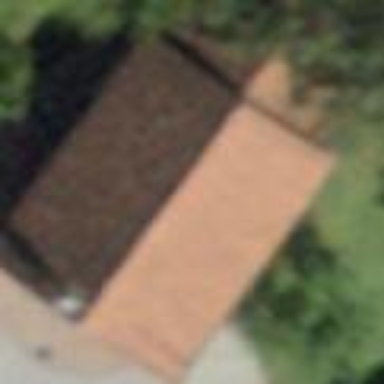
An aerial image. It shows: View of roof of building.